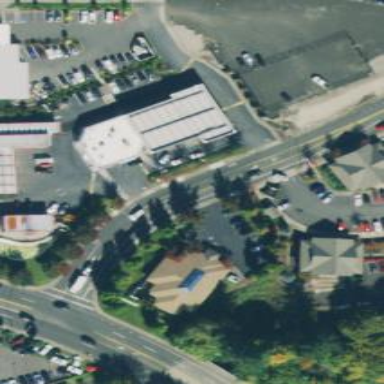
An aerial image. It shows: Convenience shop.